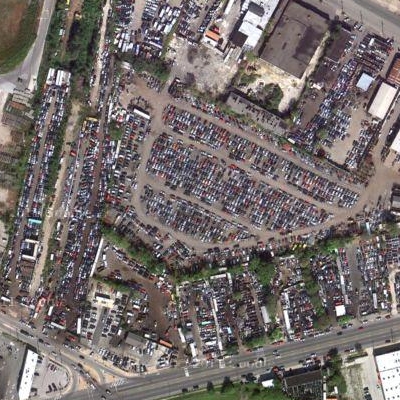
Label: Parking